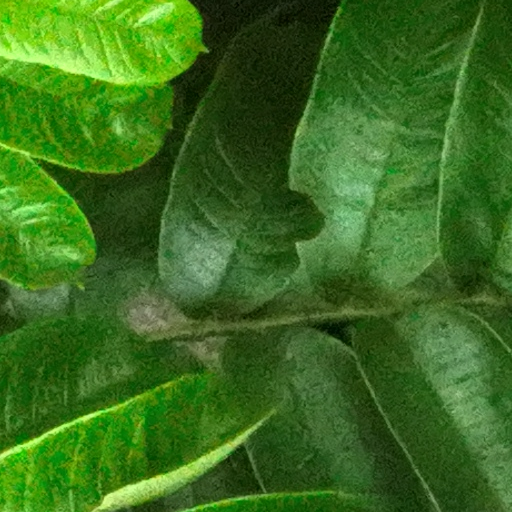
Species: Trattinnickia aspera
GBIF accepted scientific name: Trattinnickia aspera
Crown area (m\u00b2): 62.448